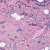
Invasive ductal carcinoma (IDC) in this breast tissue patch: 1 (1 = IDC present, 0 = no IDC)